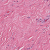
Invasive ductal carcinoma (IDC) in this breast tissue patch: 0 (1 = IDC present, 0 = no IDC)